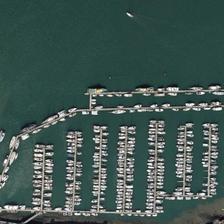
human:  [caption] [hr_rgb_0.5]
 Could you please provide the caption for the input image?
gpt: there are many boats on the blue sea .

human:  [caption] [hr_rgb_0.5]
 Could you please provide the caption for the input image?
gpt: there are many places to a relatively large port .

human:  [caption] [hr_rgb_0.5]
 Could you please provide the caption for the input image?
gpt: many boats are orderly in a port .

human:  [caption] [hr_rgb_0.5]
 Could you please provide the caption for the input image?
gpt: many boats are orderly in a port .

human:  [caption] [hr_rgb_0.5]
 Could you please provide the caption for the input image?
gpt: there are many places to a relatively large port .